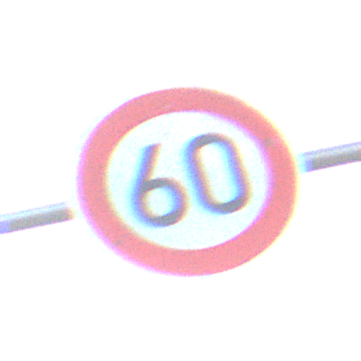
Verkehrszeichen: Geschwindigkeit60
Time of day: SunriseSunset
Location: Outdoor (Nature)
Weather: PartlyCloudy
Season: NotSpecified
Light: Natural